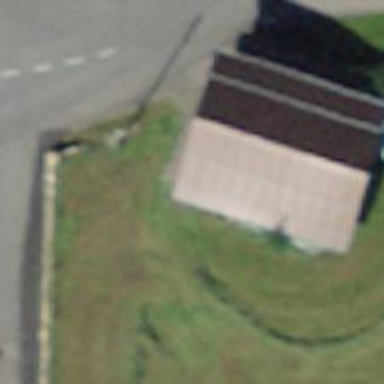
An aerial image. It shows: Post box is visible.